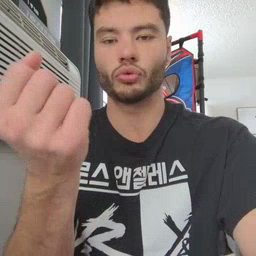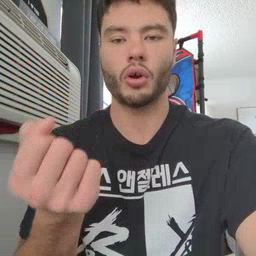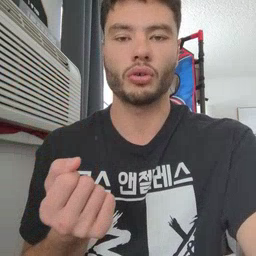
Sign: drawer